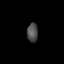
Tissue: lung
Cell type: T cells
Senescence score: 0.1548
Nuclear area (px): 204
Mean DAPI intensity: 76.456